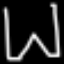
Label: pants